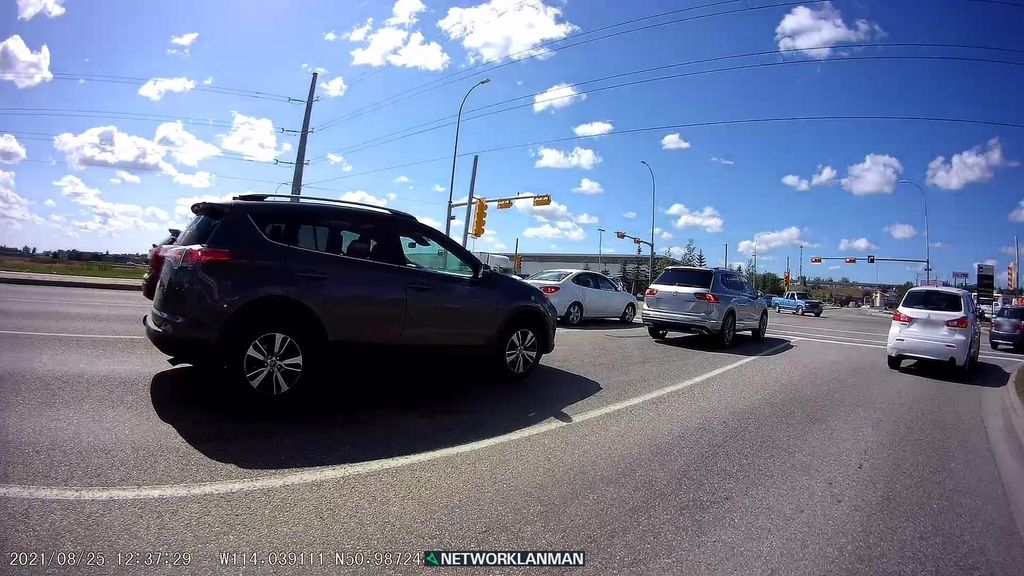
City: calgary